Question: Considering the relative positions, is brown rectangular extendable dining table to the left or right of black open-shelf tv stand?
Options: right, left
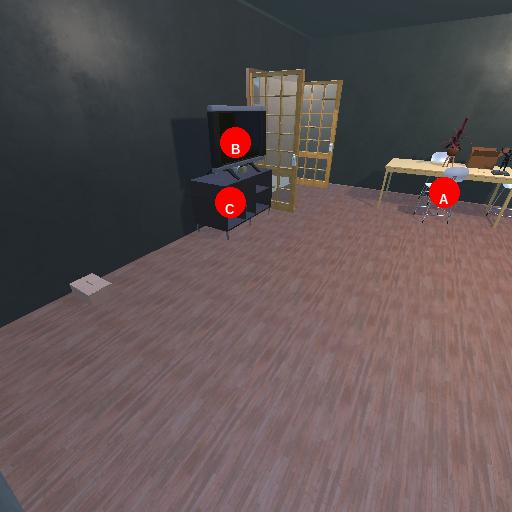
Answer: right